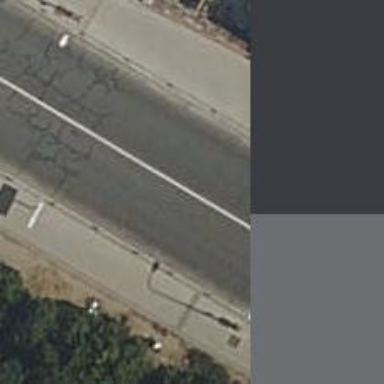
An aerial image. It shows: Secondary road with asphalt surface crossing bridge. There are sidewalks on both sides.